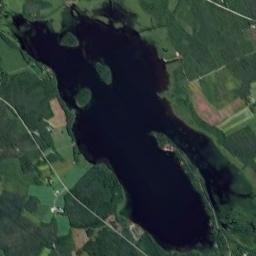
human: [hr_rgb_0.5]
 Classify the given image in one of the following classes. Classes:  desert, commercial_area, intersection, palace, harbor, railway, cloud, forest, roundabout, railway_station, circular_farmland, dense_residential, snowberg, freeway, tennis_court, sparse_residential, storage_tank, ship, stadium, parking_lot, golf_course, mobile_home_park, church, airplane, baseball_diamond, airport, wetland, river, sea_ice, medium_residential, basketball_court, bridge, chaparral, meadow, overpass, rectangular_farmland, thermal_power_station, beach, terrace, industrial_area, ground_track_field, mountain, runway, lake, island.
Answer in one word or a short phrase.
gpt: lake